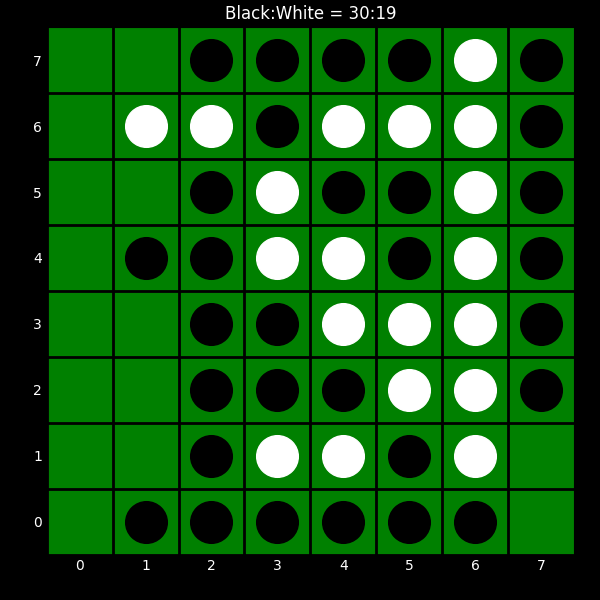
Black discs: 30
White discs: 19